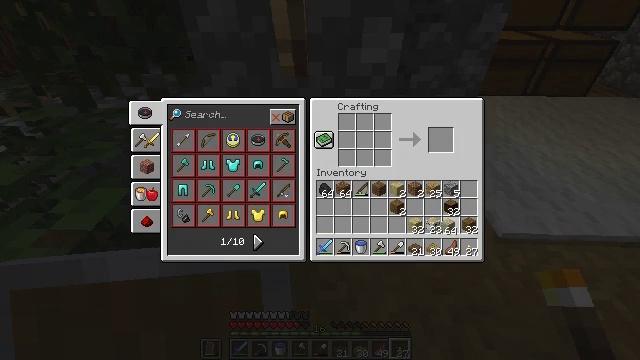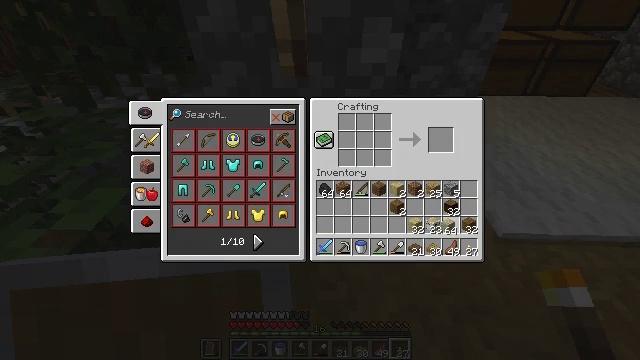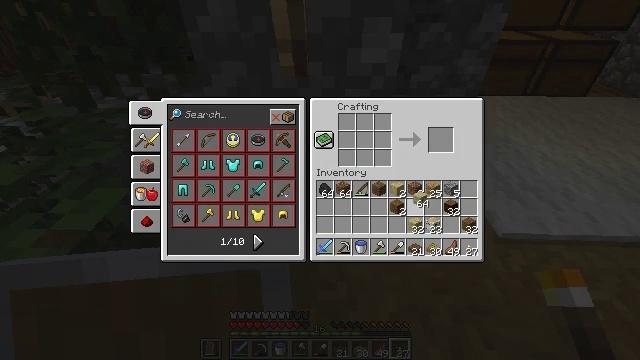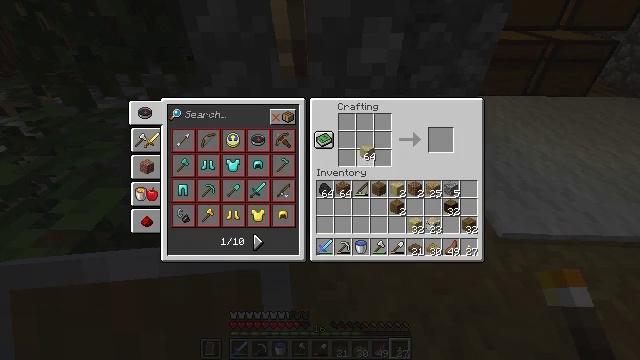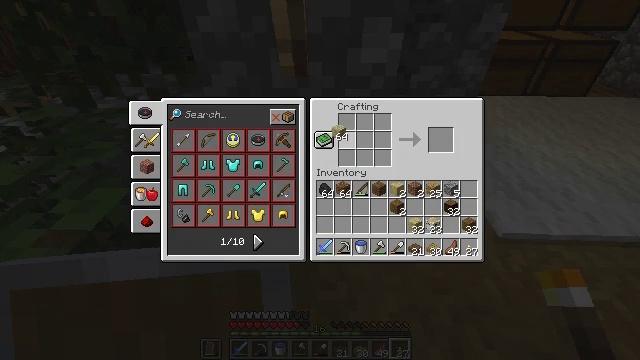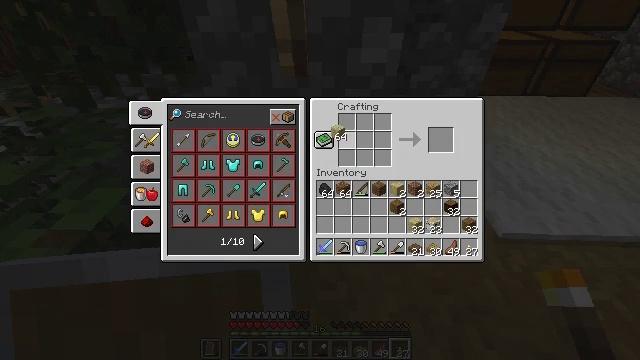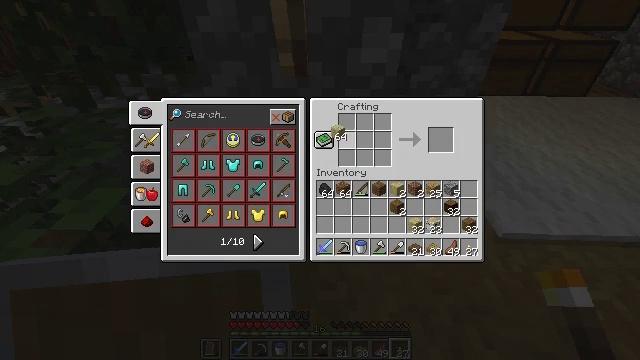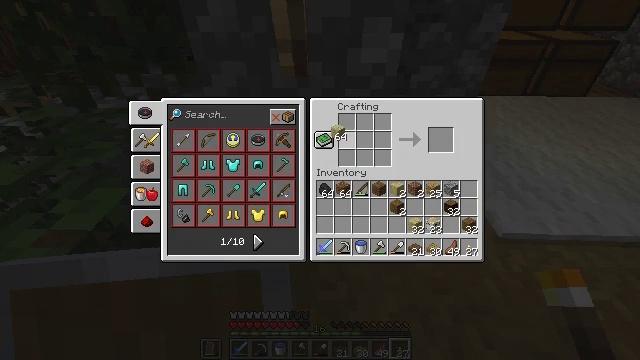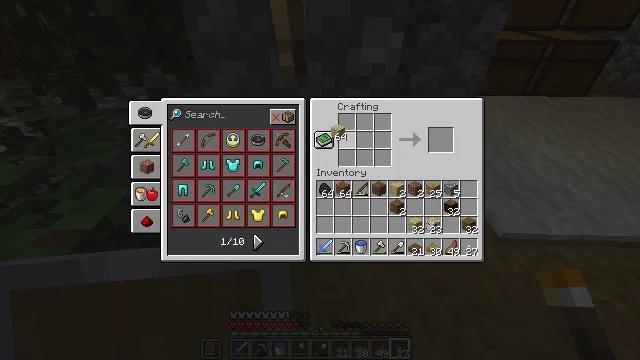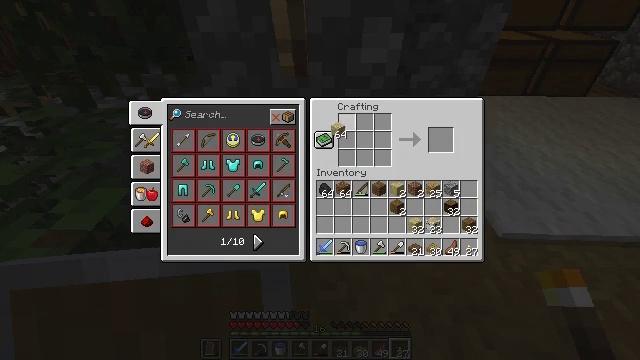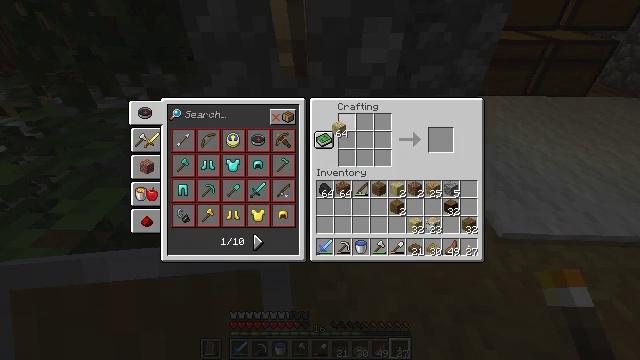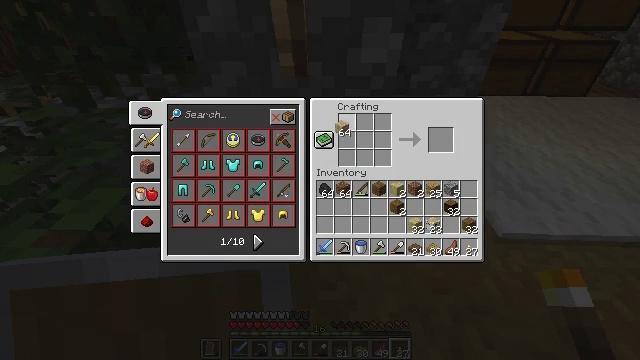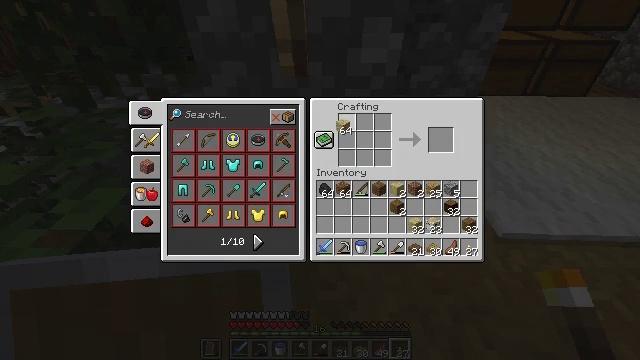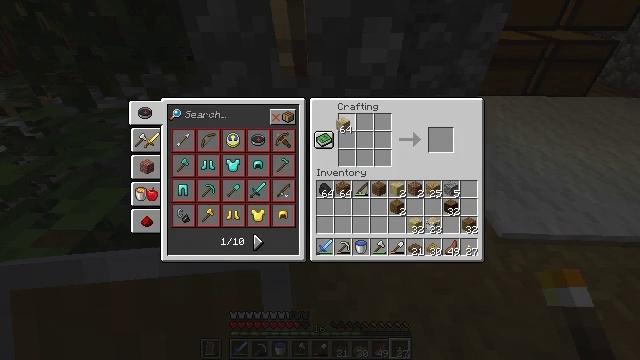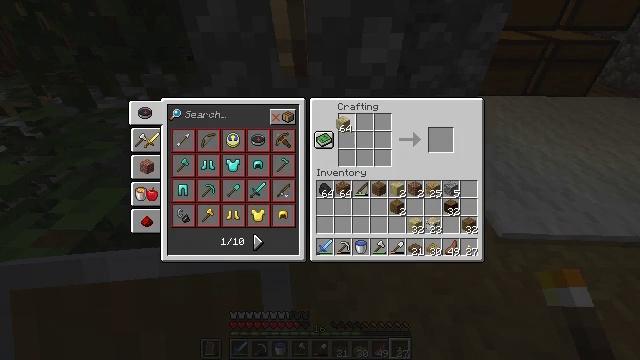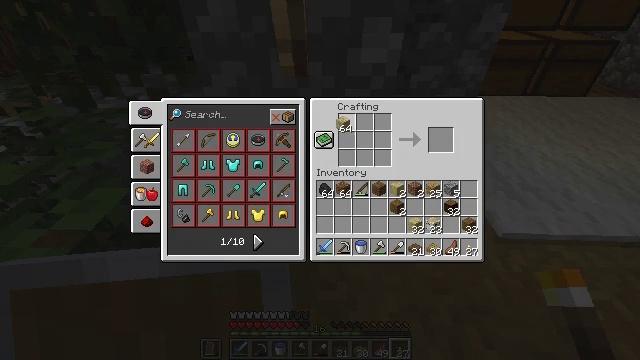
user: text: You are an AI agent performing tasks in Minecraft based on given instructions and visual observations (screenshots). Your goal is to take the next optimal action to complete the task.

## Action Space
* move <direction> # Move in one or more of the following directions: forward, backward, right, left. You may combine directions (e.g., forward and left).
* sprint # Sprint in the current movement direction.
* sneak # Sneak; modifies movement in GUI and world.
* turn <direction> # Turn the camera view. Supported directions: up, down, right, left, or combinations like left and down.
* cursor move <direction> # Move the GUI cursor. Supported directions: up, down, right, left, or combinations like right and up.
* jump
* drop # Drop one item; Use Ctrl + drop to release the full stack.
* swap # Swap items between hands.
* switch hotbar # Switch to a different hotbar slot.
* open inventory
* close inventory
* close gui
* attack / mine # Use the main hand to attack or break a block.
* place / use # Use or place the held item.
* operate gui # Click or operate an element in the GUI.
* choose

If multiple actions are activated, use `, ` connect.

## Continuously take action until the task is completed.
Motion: motion action
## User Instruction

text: Put birch planks in the crafting grid to craft birch stairs.
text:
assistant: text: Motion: no_op
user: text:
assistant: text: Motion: cursor move left and up
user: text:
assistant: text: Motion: cursor move left and up
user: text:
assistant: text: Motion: cursor move left and up
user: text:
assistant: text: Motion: no_op
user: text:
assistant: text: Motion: no_op
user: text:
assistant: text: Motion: no_op
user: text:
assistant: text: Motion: no_op
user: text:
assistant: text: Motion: no_op
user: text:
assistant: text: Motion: no_op
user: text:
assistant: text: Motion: no_op
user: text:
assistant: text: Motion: no_op
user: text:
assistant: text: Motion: no_op
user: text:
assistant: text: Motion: no_op
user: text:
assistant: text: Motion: no_op
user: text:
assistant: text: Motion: no_op
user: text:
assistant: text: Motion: operate gui
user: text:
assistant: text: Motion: operate gui
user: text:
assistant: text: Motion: cursor move down, operate gui
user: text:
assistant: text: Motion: cursor move down, operate gui
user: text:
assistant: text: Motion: operate gui
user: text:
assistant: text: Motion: cursor move down, operate gui
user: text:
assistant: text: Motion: operate gui
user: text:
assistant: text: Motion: operate gui
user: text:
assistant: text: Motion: operate gui
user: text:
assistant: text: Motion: cursor move up, operate gui
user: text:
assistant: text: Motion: operate gui
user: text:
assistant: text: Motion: operate gui
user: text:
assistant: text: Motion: operate gui
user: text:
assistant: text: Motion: operate gui